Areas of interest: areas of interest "Fitness Center"
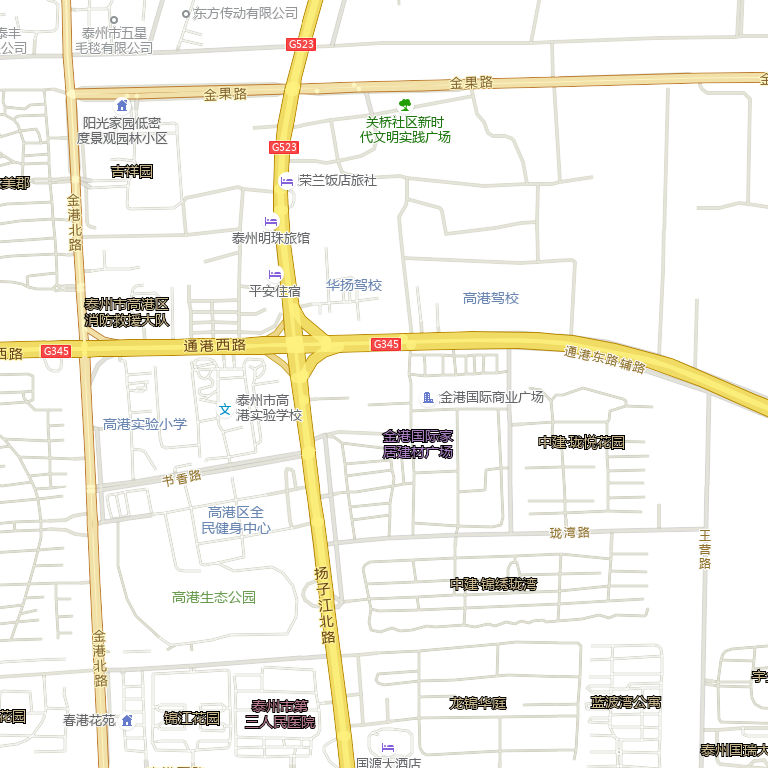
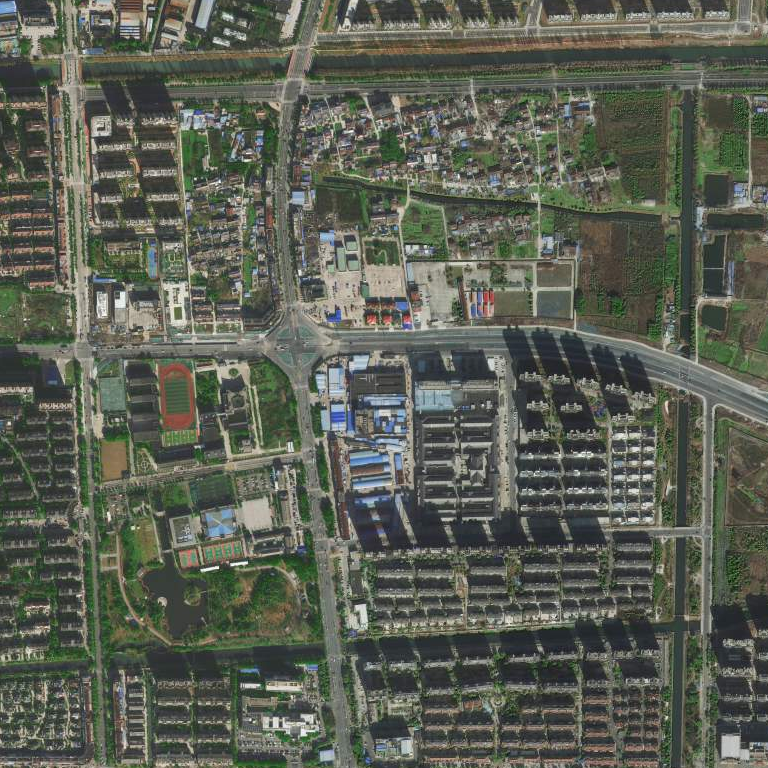